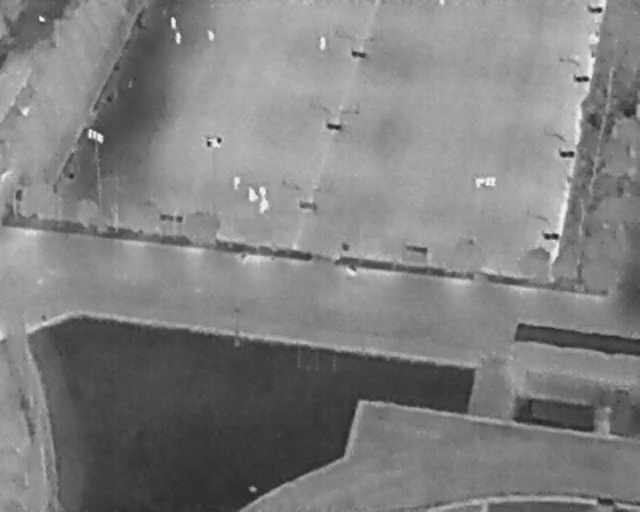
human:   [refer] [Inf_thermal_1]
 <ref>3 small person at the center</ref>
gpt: <box>[[35, 34, 38, 36, 2], [40, 36, 42, 38, 2], [40, 39, 42, 41, 2]]</box>

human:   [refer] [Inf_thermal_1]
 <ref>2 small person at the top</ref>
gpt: <box>[[32, 6, 33, 7, 2], [49, 7, 51, 9, 2]]</box>

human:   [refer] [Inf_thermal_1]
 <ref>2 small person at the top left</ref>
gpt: <box>[[26, 3, 27, 5, 2], [26, 6, 28, 8, 2]]</box>